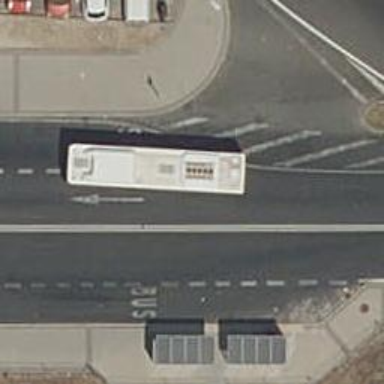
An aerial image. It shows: Public transport stop position.